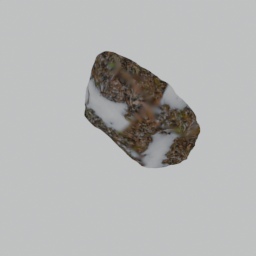
Label: nature